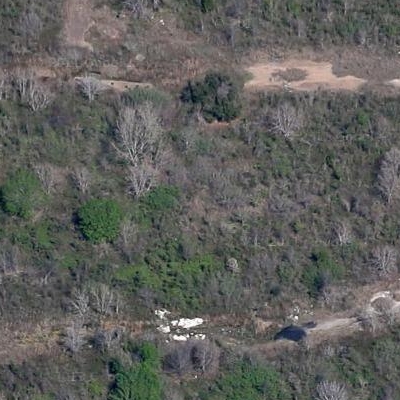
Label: Forest